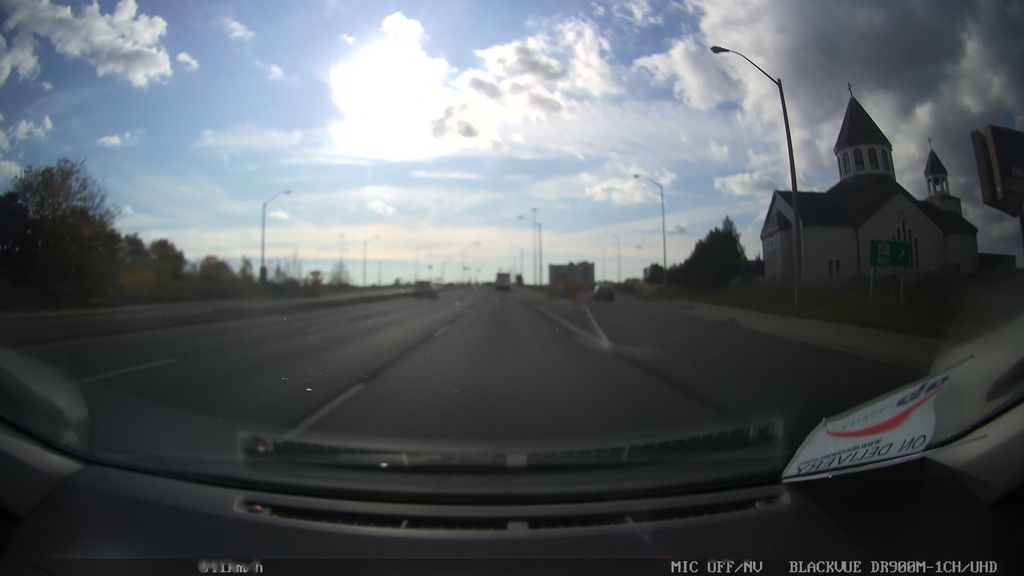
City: toronto